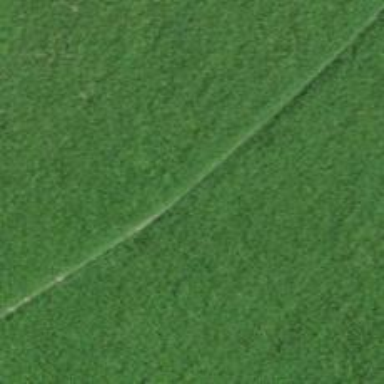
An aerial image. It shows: Path.